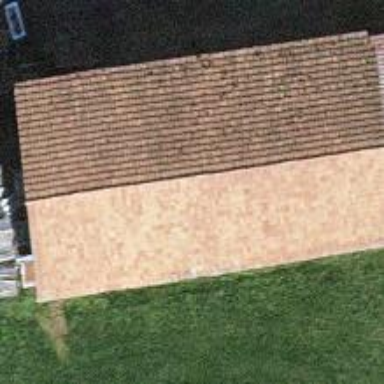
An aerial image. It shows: Shed.